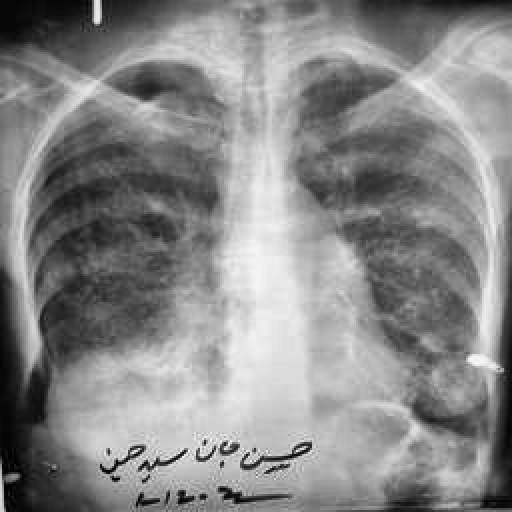
Finding: TUBERCULOSIS